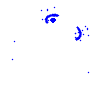
Particle: electron